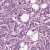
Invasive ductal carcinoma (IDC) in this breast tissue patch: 1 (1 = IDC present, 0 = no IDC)